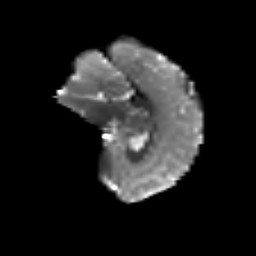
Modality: T2w
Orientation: sagittal
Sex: female
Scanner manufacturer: siemens
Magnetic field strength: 3 T
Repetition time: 5 s
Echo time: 0.071 s